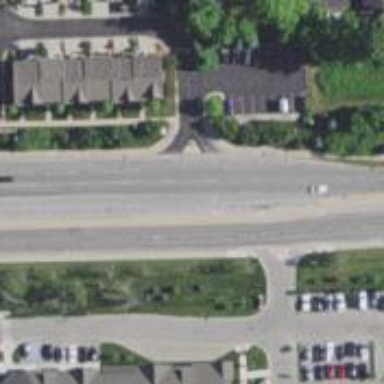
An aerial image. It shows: Primary link highway with asphalt surface.